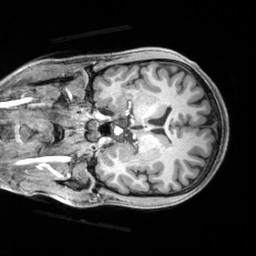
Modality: T1w
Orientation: coronal